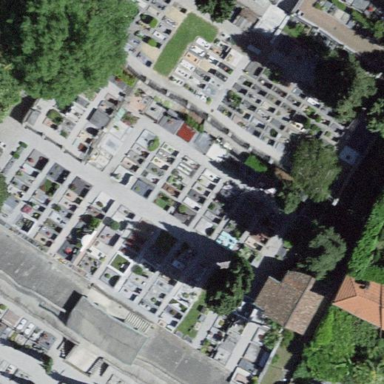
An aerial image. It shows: Cemetery.